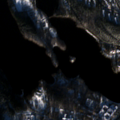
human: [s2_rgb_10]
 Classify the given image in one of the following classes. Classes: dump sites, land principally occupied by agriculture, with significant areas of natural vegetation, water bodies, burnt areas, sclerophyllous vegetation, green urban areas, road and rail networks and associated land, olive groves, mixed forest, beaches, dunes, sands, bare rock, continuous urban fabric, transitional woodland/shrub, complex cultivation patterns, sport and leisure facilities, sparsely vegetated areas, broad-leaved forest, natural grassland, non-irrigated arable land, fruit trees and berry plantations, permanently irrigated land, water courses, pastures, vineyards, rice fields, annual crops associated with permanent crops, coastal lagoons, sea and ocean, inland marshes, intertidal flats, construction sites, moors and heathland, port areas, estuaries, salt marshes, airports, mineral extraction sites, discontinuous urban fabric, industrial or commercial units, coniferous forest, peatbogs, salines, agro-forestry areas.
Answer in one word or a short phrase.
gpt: discontinuous urban fabric, industrial or commercial units, coniferous forest, water bodies